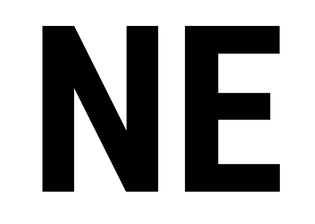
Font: Roboto_Condensed_Bold